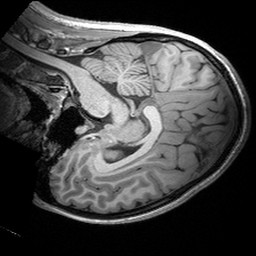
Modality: T1w
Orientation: sagittal
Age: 22
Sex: female
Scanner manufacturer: siemens
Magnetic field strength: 3 T
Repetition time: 2.53 s
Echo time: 0.00299 s